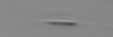
Label: Cylindrotheca_morphotype1